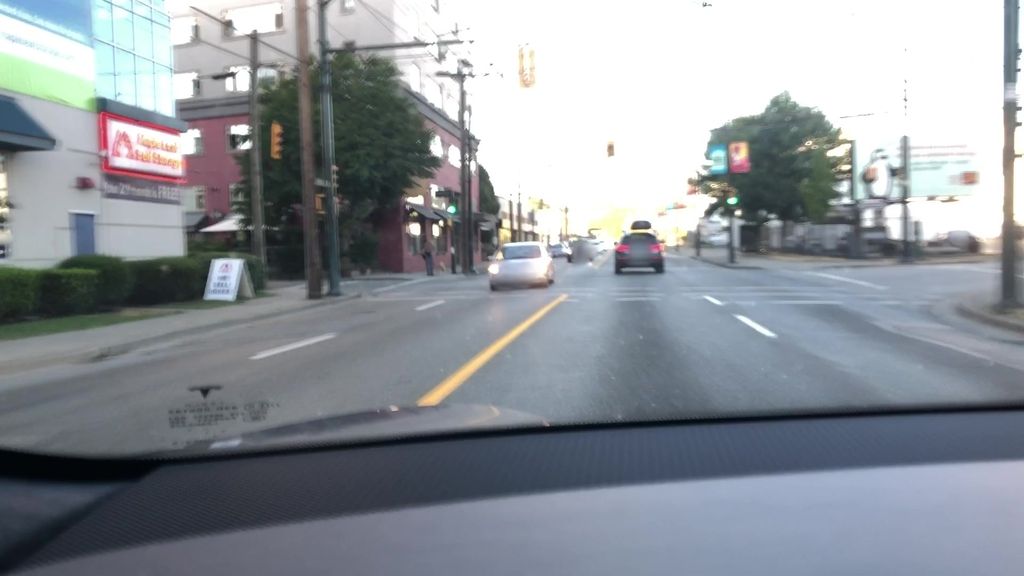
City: vancouver